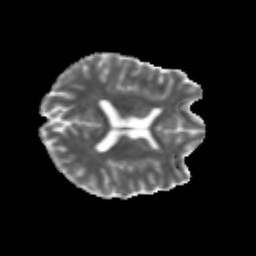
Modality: MD
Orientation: axial
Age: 29
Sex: male
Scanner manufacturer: siemens
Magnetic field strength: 3 T
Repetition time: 3.5 s
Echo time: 0.125 s